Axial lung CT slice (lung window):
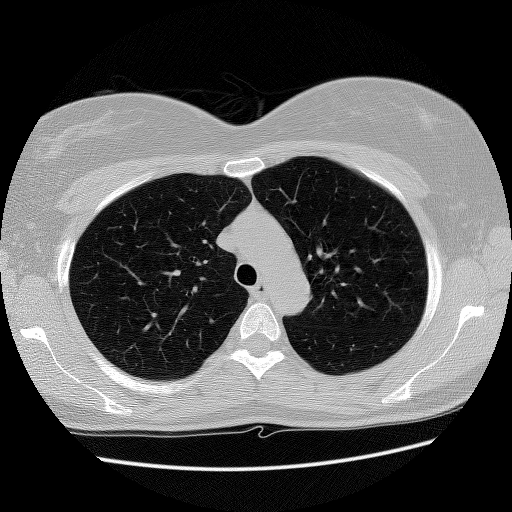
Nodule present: no